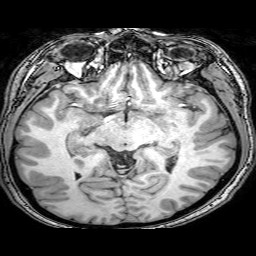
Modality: T1w
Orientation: coronal
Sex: male
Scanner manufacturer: philips
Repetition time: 0.008101 s
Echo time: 0.0037 s